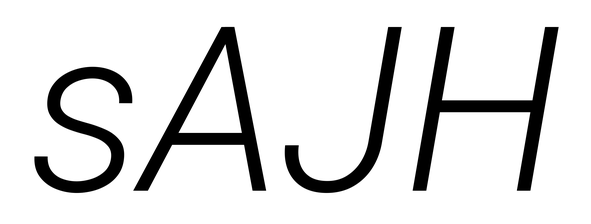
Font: Roboto-Italic_Light_Italic